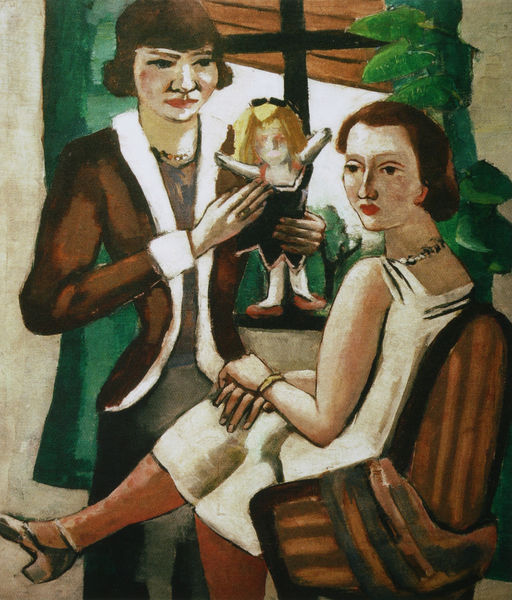
Titel: Zwei Damen am Fenster (Mathilde von Kaulbach und Marie-Louise von Motesiczky)
Künstler: Max Beckmann
Schlagwörter: weiß, frauen, grün, braun, fenster, hut, kleid, mund, stuhl, stühle, blick, rot, expressionismus, gesichter, jacke, pelz, hände, vorhang, kostüm, sessel, kind, mutter, pflanze, lippen, kanne, farbig, wohnzimmer, zwei, kette, modern, vorhänge, spielen, streifen, zimmerpflanze, lippenstift, halskette, kelid, schuh, puppe, beckmann, armreif